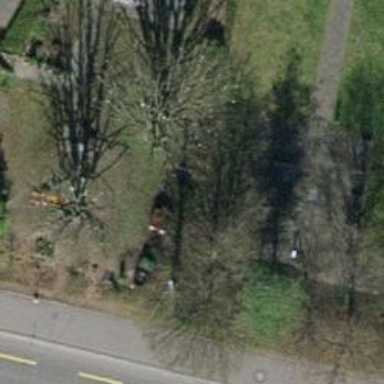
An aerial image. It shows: Urban area featuring tree as natural element.